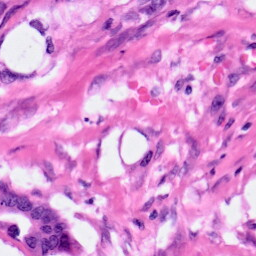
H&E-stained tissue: Pancreatic